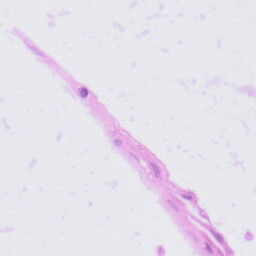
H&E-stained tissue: Tonsil